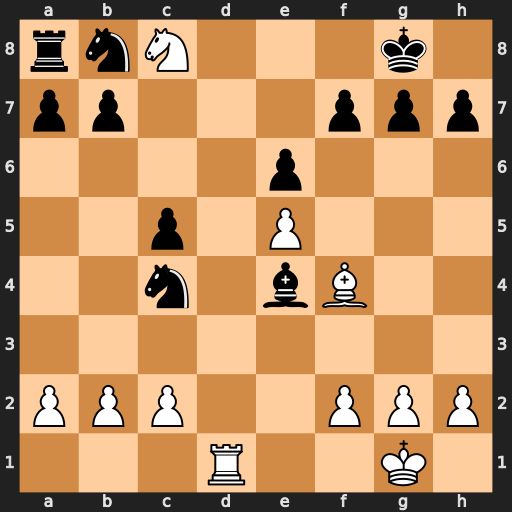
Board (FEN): rnN3k1/pp3ppp/4p3/2p1P3/2n1bB2/8/PPP2PPP/3R2K1
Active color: w
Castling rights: -
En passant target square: -
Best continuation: Rd8#